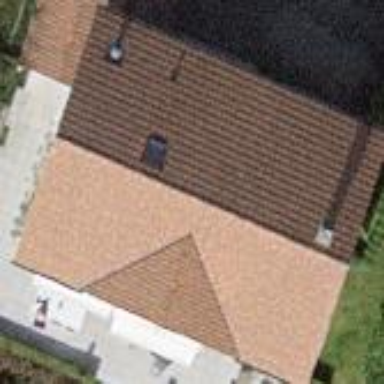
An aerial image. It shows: Simple house.